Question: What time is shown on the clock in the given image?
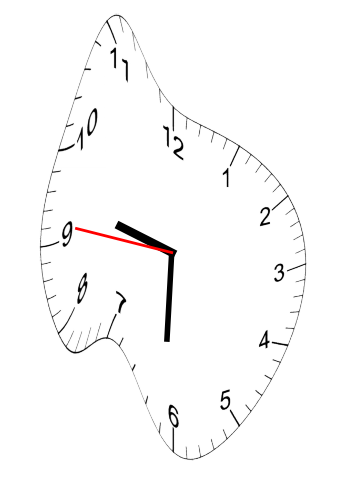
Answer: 09:30:46